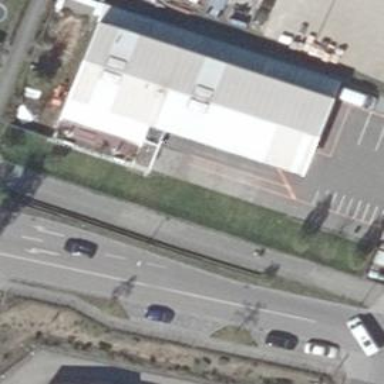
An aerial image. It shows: Shop specializing in motorcycles.